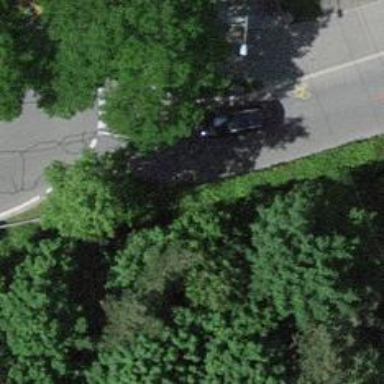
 there is sidewalk and designated cycle lane."